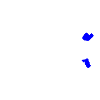
Particle: electron